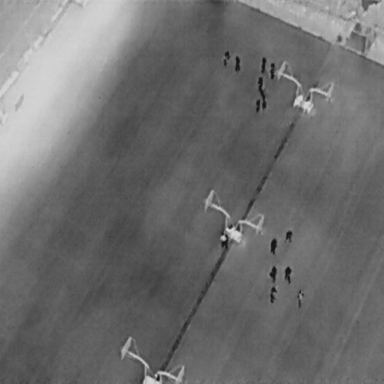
There are 14 People in the infrared image.